Field crop: maize
Growth stage: 2
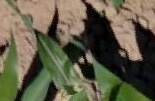
Species: maize